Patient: sex F, age 65
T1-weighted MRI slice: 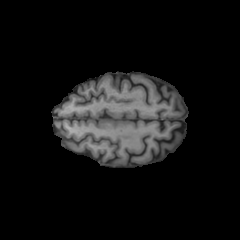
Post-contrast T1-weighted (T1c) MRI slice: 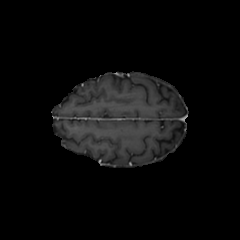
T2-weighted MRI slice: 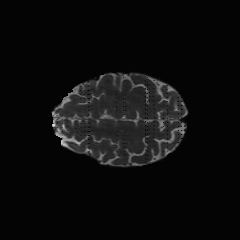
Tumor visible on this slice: no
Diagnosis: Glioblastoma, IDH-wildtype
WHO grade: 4